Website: lowes
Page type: customer-info-address
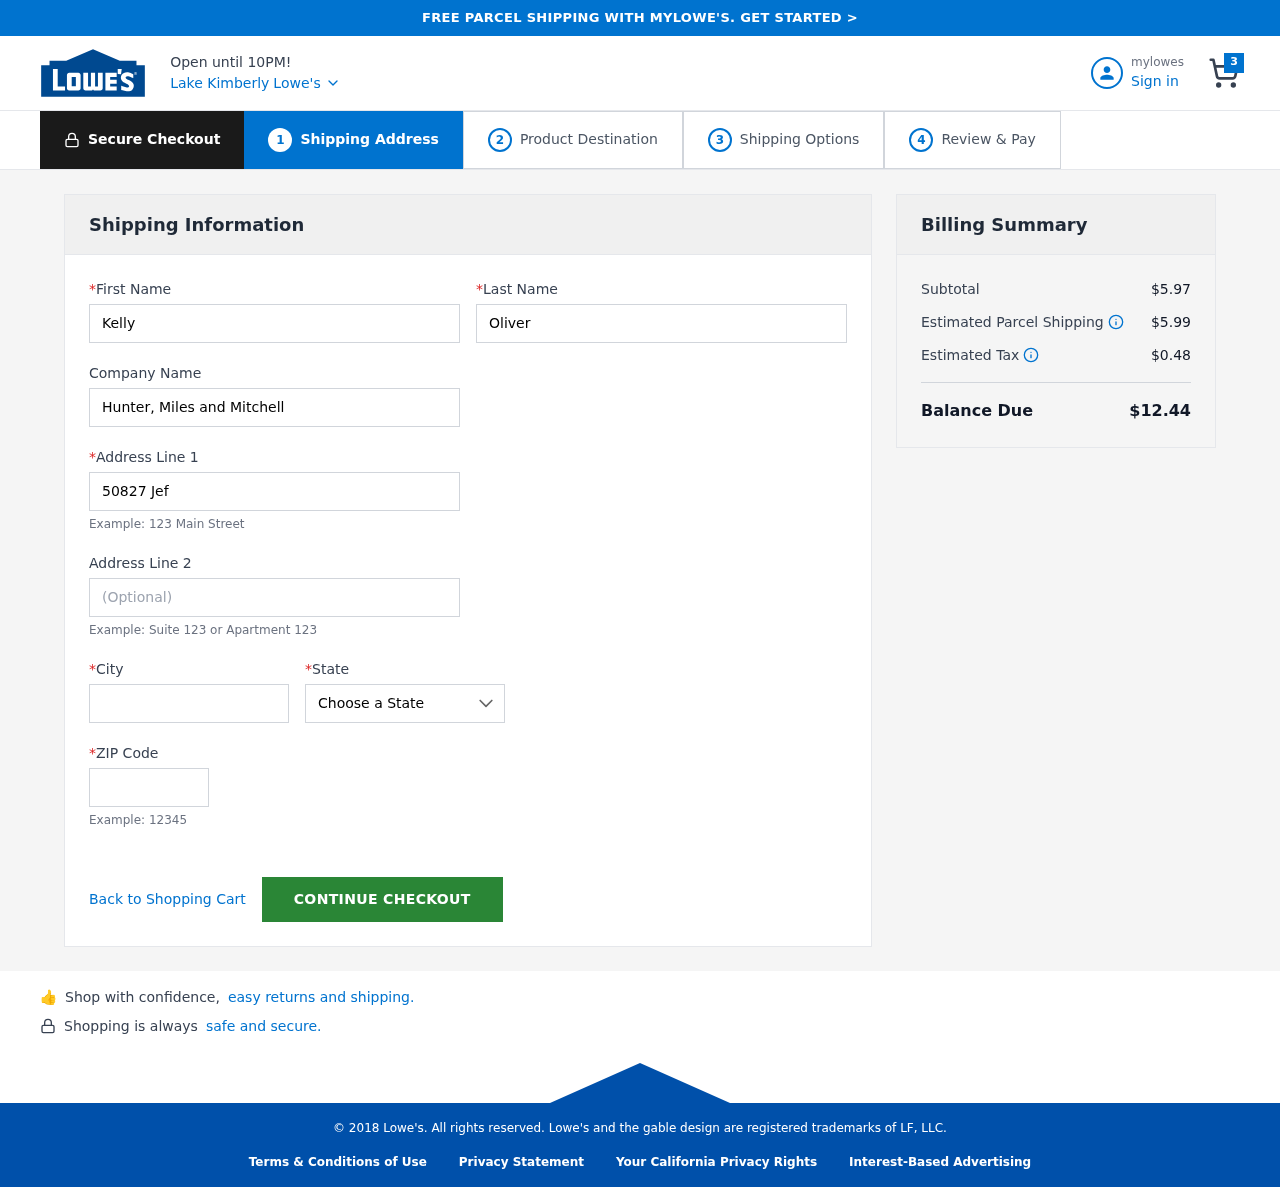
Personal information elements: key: PII_CITY
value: Lake Kimberly
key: PII_COMPANY
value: Hunter, Miles and Mitchell
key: PII_FIRSTNAME
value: Kelly
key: PII_LASTNAME
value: Oliver
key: PII_POSTCODE
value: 41201
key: PII_STATE
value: Florida
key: PII_STREET
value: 50827 Jeffrey Pike Apt. 023
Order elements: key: ORDER_NUM_ITEMS
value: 3
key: ORDER_SUBTOTAL
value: $5.97
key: ORDER_SHIPPING_COST
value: $5.99
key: ORDER_TAX
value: $0.48
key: ORDER_TOTAL
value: $12.44